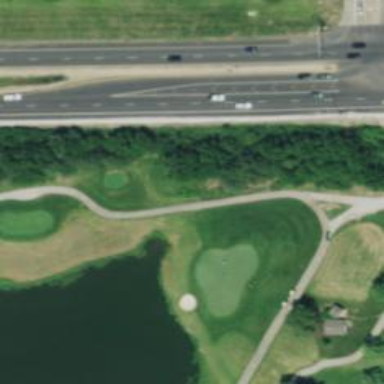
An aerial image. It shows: Rough grassy area used for golf.